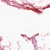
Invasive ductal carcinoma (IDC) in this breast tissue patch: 0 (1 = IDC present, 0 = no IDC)